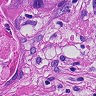
Metastatic tissue present: yes